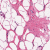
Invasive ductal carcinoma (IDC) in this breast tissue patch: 0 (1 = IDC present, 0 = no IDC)